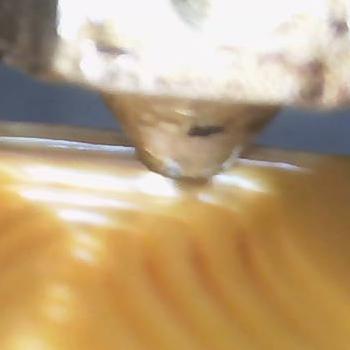
Flow rate: 300%